Interaction volume radius: 5 \u00c5
Interaction volume height: 10 \u00c5
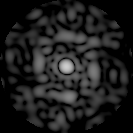
Disorder parameter: 0.8248